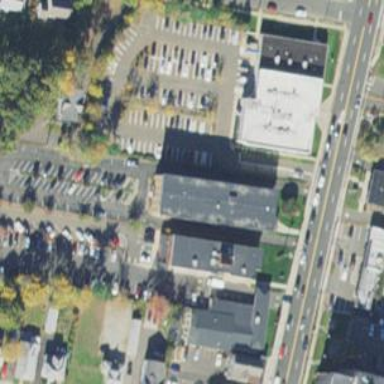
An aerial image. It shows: Parking area.